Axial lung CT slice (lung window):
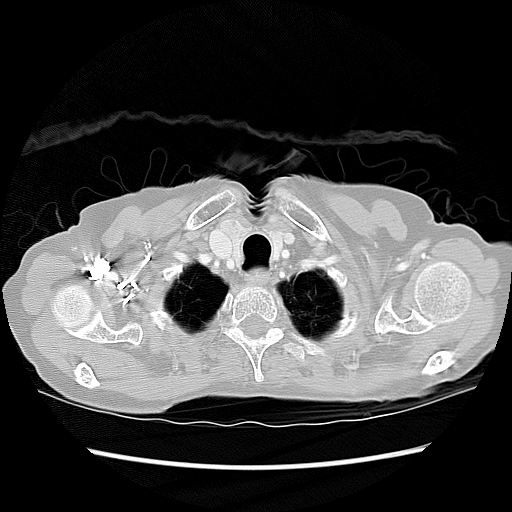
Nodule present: no